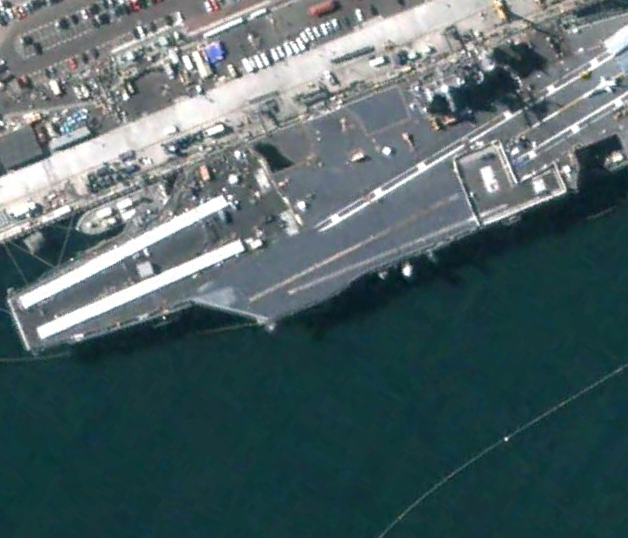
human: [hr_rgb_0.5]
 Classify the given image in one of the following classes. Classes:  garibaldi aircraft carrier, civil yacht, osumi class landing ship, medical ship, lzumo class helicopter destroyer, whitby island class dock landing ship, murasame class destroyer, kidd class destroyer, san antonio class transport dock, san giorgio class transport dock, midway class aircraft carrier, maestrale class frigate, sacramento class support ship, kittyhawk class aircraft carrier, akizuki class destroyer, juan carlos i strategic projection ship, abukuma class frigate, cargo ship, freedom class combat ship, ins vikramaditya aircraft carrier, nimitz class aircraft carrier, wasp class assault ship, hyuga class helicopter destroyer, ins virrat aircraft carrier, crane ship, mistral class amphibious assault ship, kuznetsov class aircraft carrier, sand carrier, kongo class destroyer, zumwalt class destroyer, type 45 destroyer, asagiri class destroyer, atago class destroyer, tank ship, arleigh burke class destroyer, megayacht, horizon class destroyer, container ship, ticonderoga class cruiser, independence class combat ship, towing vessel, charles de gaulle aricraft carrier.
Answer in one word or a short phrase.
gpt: Nimitz class aircraft carrier